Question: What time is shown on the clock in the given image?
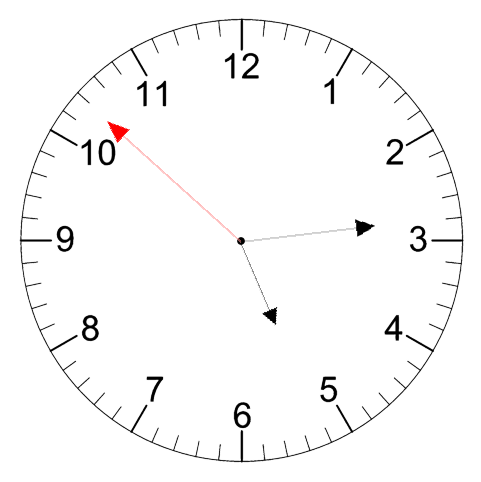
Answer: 05:13:52